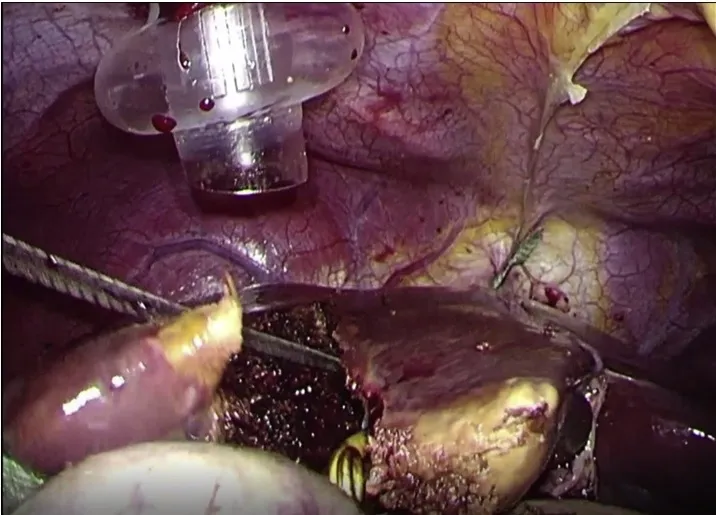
A; The upper edge of the hanging tape was placed on the lateral side of the LHV, and fixed with the Falciform ligament using clips.
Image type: medical_photograph (other_medical_photograph)